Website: home-depot
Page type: delivery-shipping
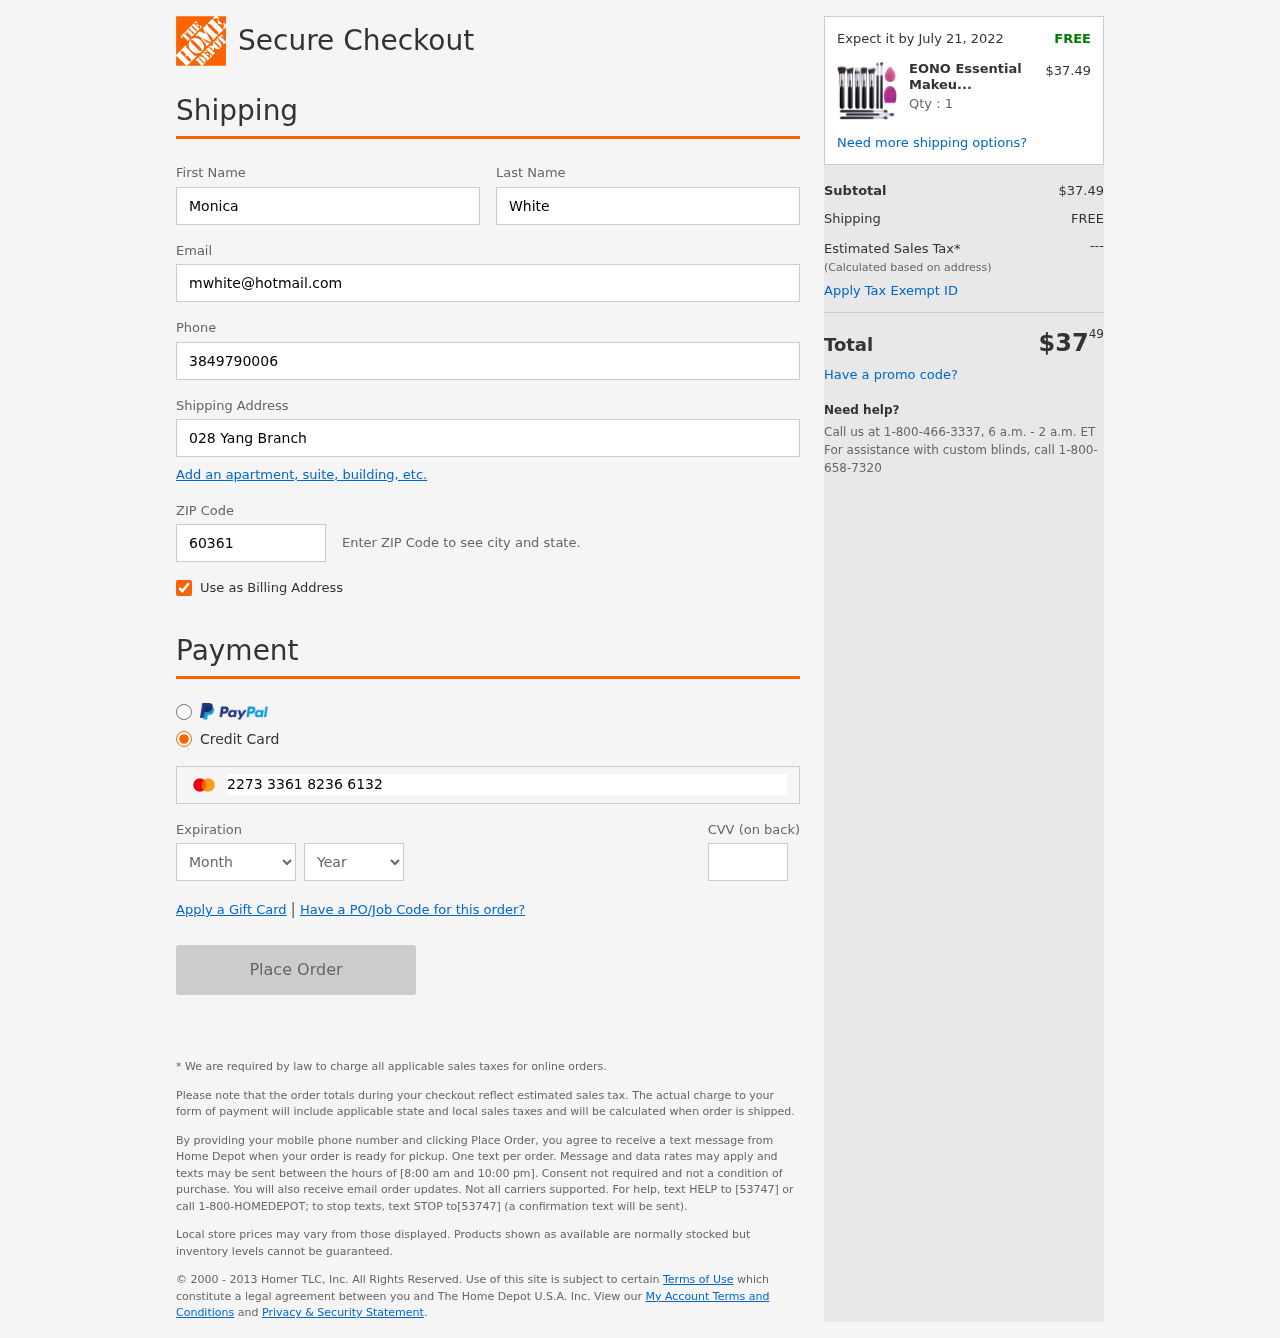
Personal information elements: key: PII_CARD_CVV
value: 560
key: PII_CARD_EXPIRY_MONTH
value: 03
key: PII_CARD_EXPIRY_YEAR
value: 29
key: PII_CARD_NUMBER
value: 2273 3361 8236 6132
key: PII_EMAIL
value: mwhite@hotmail.com
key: PII_FIRSTNAME
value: Monica
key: PII_LASTNAME
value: White
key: PII_PHONE
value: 3849790006
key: PII_POSTCODE
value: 60361
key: PII_STREET
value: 028 Yang Branch
Product elements: key: PRODUCT1_NAME
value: EONO Essential Makeup Brush Set Premium Synthetic Kabuki Foundation Face Powder Blush Eye Shadow Bru
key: PRODUCT1_PRICE
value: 37.49
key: PRODUCT1_QUANTITY
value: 1
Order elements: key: ORDER_DELIVERY_DATE
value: Expect it by July 21, 2022
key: ORDER_SUBTOTAL
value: $37.49
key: ORDER_SHIPPING_COST
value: FREE
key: ORDER_TOTAL
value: $3749